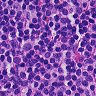
Metastatic tissue present: no